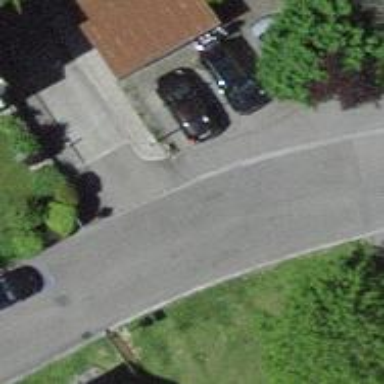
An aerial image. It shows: Smooth asphalt road in residential area.